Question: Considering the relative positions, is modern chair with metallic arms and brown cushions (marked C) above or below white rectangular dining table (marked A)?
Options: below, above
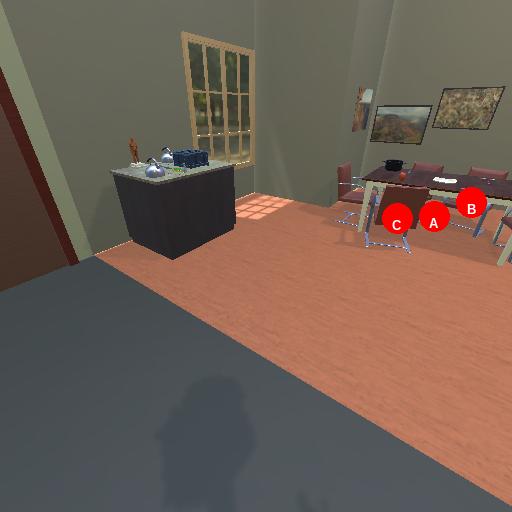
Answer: below